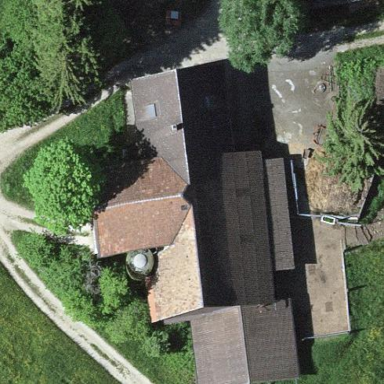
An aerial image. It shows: Farmyard area.